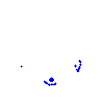
Particle: electron